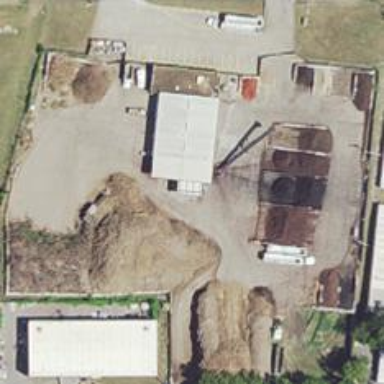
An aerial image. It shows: Recycling center.